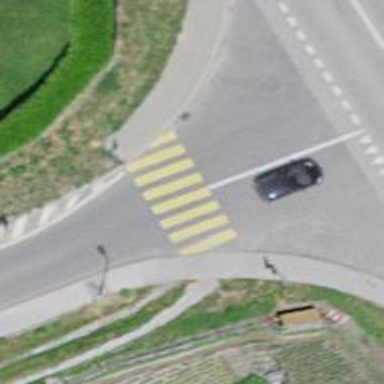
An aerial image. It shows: Marked crossing on footway.